Interaction volume radius: 10 \u00c5
Interaction volume height: 50 \u00c5
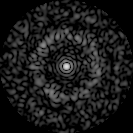
Disorder parameter: 0.8457